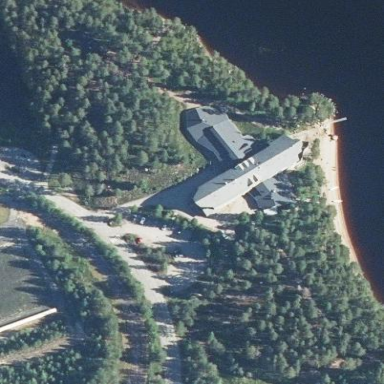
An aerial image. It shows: Hotel building.